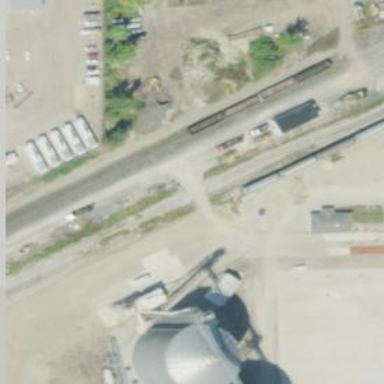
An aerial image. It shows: Railway siding with rails.